Interaction volume radius: 10 \u00c5
Interaction volume height: 30 \u00c5
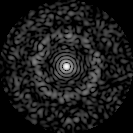
Disorder parameter: 0.843